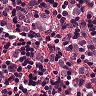
Metastatic tissue present: yes